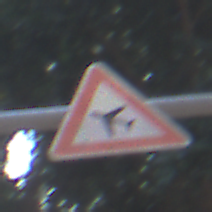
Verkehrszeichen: FlugbetriebRechts
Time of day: MorningAfternoon
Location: Outdoor (Suburban)
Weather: PartlyCloudy
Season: NotSpecified
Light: Natural